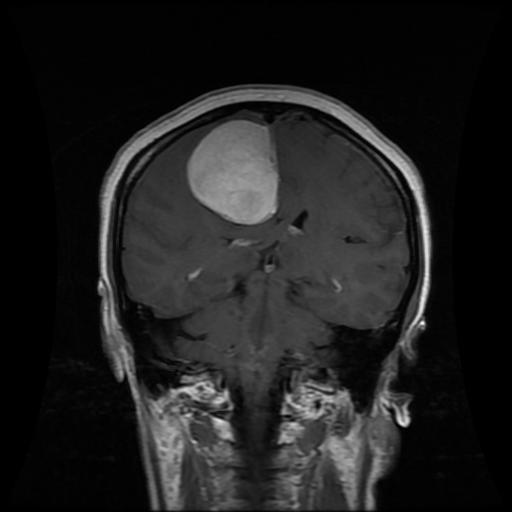
Label: meningioma